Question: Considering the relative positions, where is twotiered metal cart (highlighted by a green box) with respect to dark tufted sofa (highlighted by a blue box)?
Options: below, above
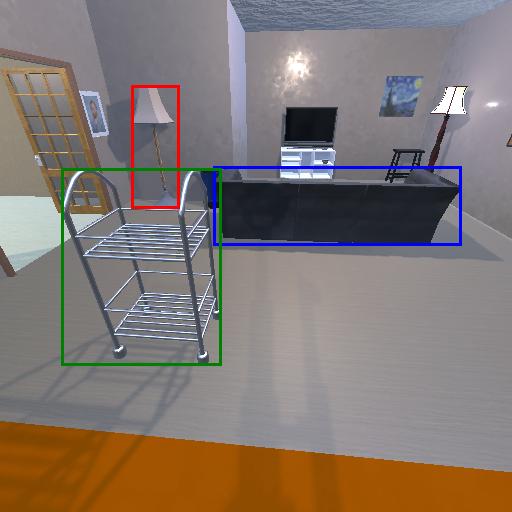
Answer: below